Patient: sex M, age 46
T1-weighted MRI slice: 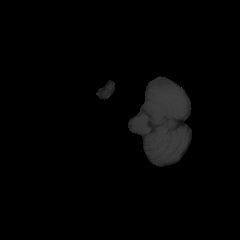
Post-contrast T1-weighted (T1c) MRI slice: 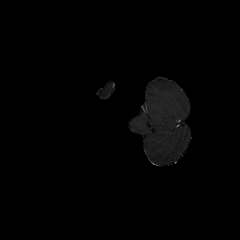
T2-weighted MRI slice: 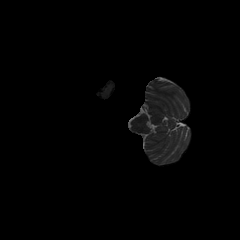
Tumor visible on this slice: no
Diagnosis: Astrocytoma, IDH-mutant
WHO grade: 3